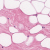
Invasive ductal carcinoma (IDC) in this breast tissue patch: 0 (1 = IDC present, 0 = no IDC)